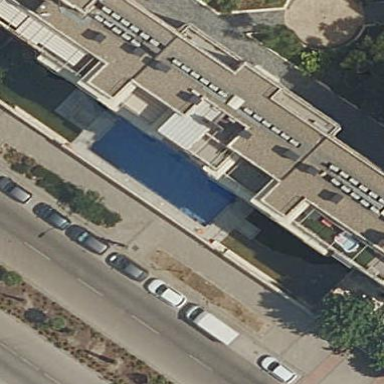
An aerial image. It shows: Swimming pool located in leisure land.